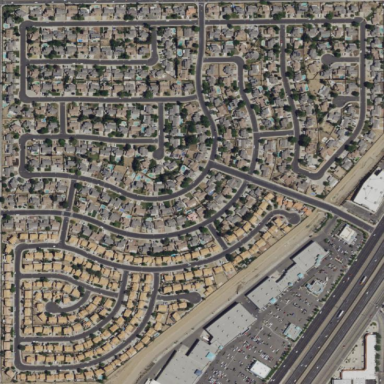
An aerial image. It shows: Residential area composed of single-family homes.